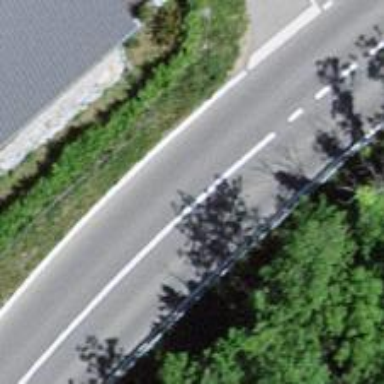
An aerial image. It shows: Secondary road with asphalt surface.